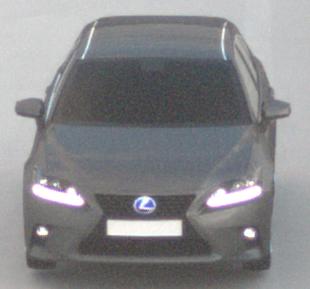
Make: Lexus
Model: CT 200h
Detailed model: CT (A10)
Model produced from: 2014/03
Model produced until: 2017/10
Doors: 5
Color: gray
Road condition: dry road
Daytime: sunrise or sunset
Contrast: low contrast